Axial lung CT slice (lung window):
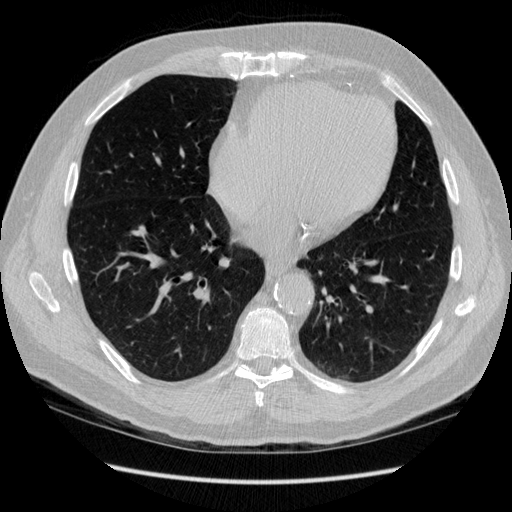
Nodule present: no